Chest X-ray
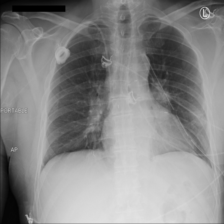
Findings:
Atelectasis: negative
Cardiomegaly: negative
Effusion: negative
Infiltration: negative
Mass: negative
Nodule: positive
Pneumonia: negative
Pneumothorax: negative
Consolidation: negative
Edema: negative
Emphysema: negative
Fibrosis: negative
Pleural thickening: negative
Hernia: negative